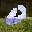
Label: 0